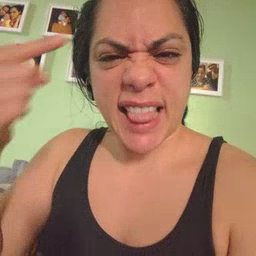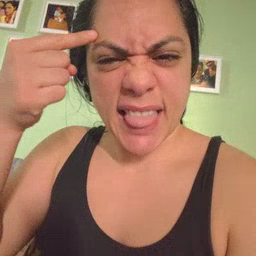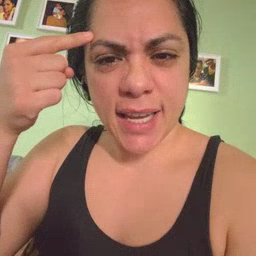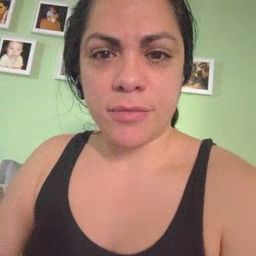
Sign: think